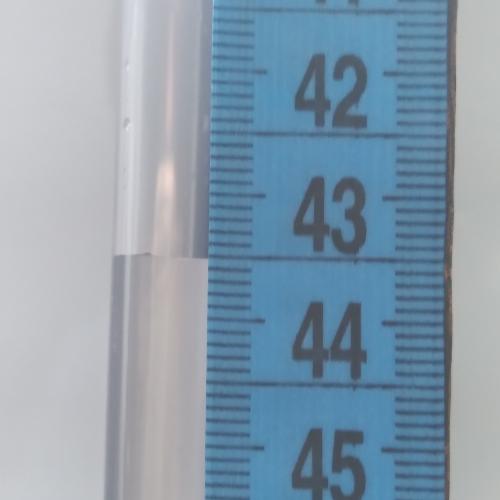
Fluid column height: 43.5 cm